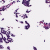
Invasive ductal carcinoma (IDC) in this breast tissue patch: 1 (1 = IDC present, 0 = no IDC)